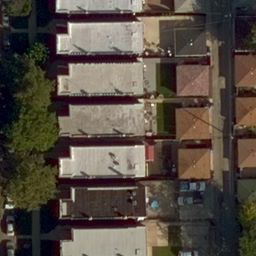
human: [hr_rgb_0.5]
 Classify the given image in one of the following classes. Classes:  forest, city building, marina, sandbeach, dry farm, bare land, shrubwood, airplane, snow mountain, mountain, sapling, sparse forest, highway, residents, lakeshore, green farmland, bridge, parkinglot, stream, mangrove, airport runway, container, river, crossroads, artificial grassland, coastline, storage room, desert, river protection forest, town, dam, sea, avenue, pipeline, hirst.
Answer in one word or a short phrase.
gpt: residents